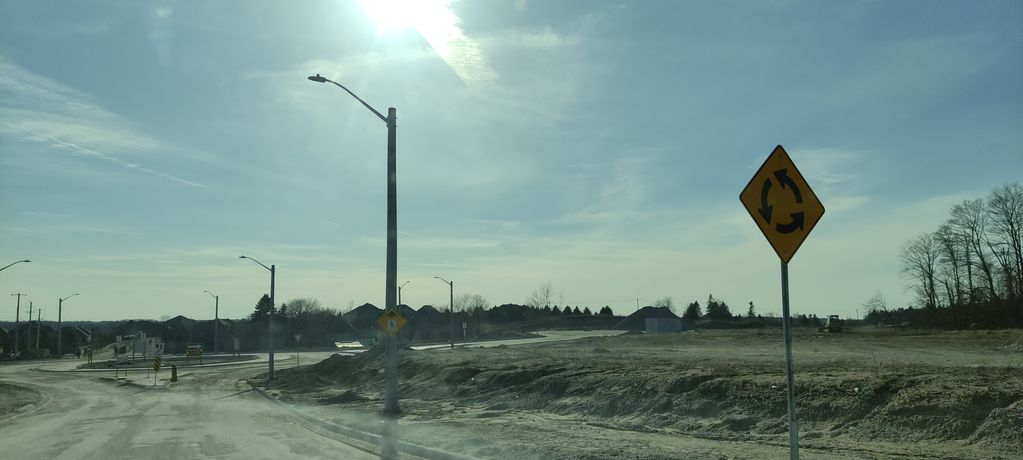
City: kitchener-waterloo